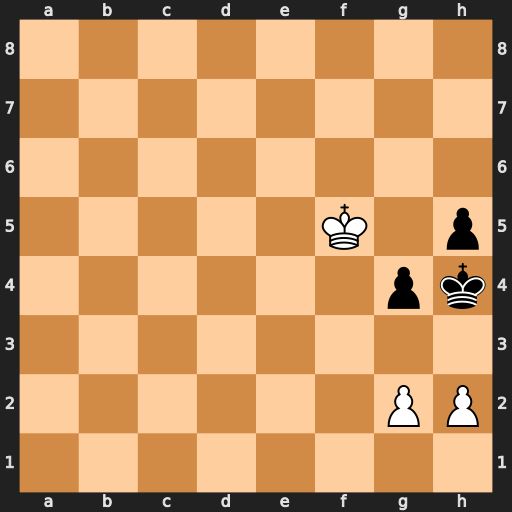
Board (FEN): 8/8/8/5K1p/6pk/8/6PP/8
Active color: w
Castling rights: -
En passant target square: -
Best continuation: Kf4 g3 hxg3#